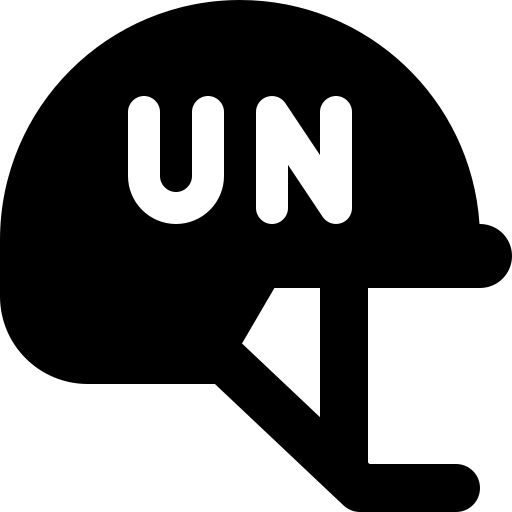
Tags: icon, FontAwesome, fa-icon, solid, helmet, un